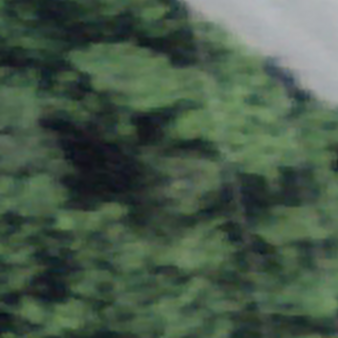
Label: other